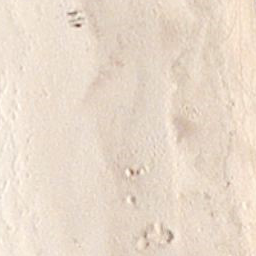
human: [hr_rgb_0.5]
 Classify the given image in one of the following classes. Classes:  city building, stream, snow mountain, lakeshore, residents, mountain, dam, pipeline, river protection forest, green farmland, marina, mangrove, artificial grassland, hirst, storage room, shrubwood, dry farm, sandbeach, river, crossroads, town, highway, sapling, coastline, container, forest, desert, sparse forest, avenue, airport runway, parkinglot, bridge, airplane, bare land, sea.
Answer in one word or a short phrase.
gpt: sandbeach